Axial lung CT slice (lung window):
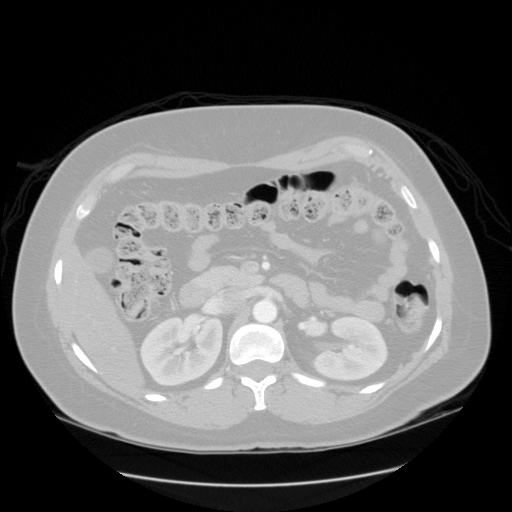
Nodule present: no